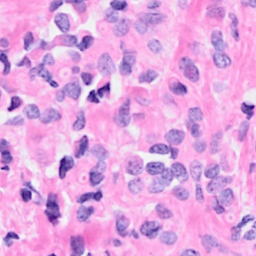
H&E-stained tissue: Breast